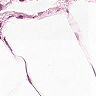
Metastatic tissue present: no